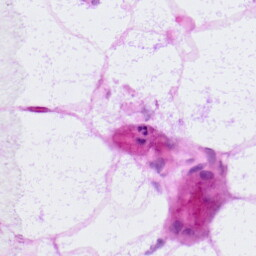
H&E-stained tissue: LymphNode